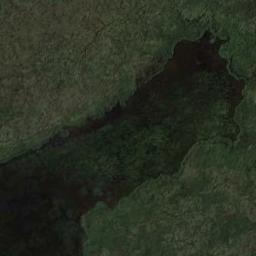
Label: wetland